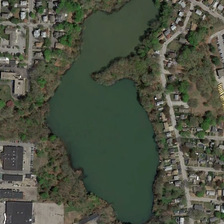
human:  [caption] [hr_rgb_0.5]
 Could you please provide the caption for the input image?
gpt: many small buildings and green trees are around an irregular pond .

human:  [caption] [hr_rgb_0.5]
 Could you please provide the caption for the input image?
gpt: many small buildings and green trees are around an irregular pond .

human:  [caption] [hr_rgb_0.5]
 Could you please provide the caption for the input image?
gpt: many small buildings and green trees are around an irregular pond .

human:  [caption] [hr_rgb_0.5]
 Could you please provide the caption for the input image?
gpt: many small buildings and green trees are around an irregular pond .

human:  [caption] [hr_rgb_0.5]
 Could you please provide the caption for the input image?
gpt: many small buildings and green trees are around an irregular pond .